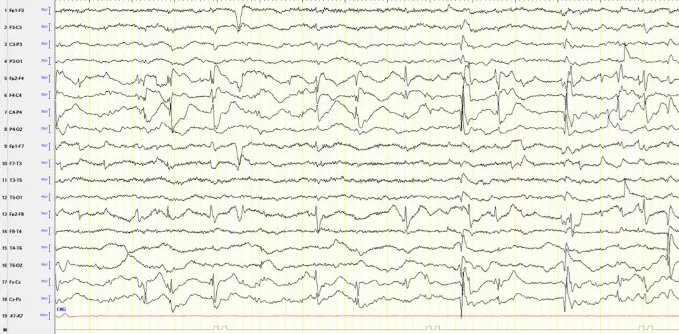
Electroencephalogram (EEG) of the patient. (A) Awake EEG after hemispherotomy under VPA. Hypersynchronous activity on the right frontocentral side over the disconnected hemisphere without evidence of clinical seizure signs and without evidence of transition to the left.
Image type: electrography (eeg)